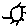
Label: sun